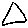
Label: triangle